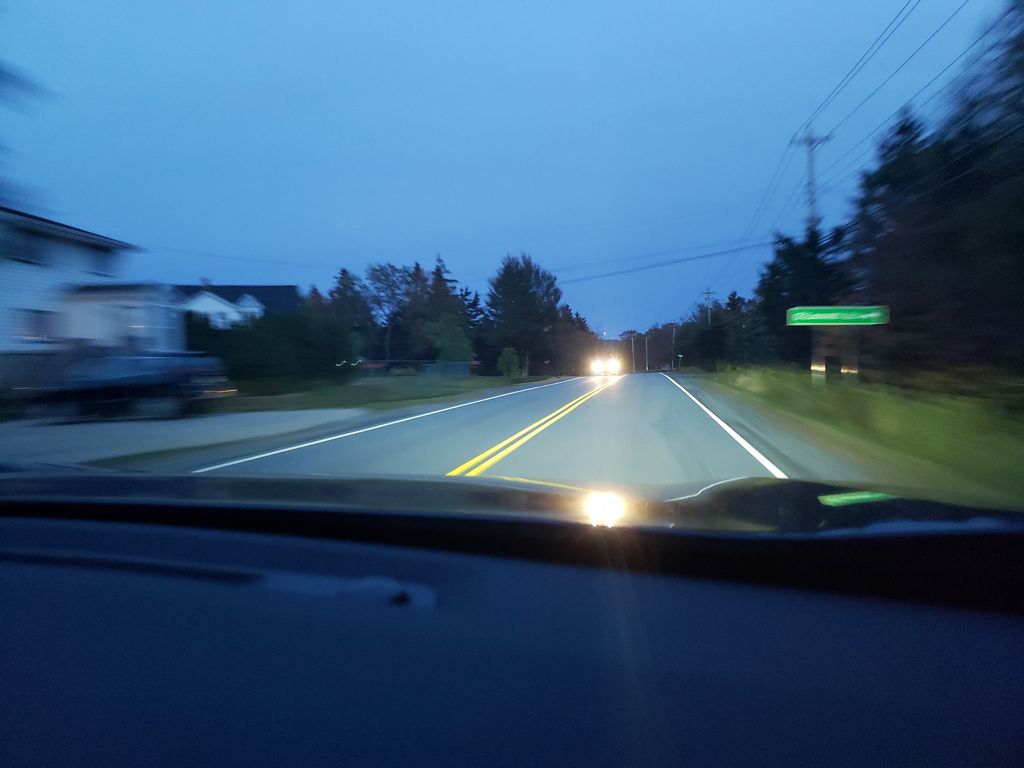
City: halifax